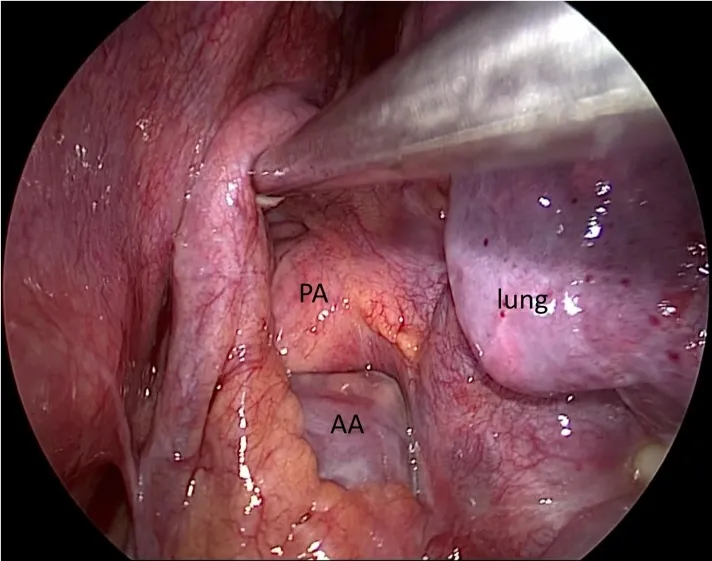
The intraoperative thoracoscopic image shows a partial defect of the left pericardium at the level of the upper hilum. PA: pulmonary artery; AA: atrial appendage.
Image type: endoscopy (airway_endoscopy)